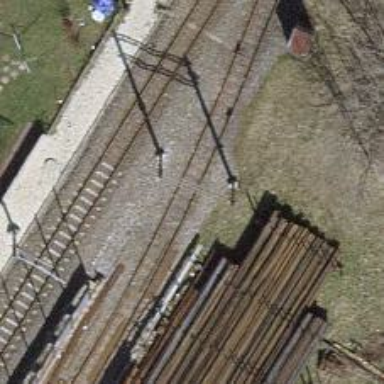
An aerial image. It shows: Narrow-gauge railway spur service with electrified contact line.